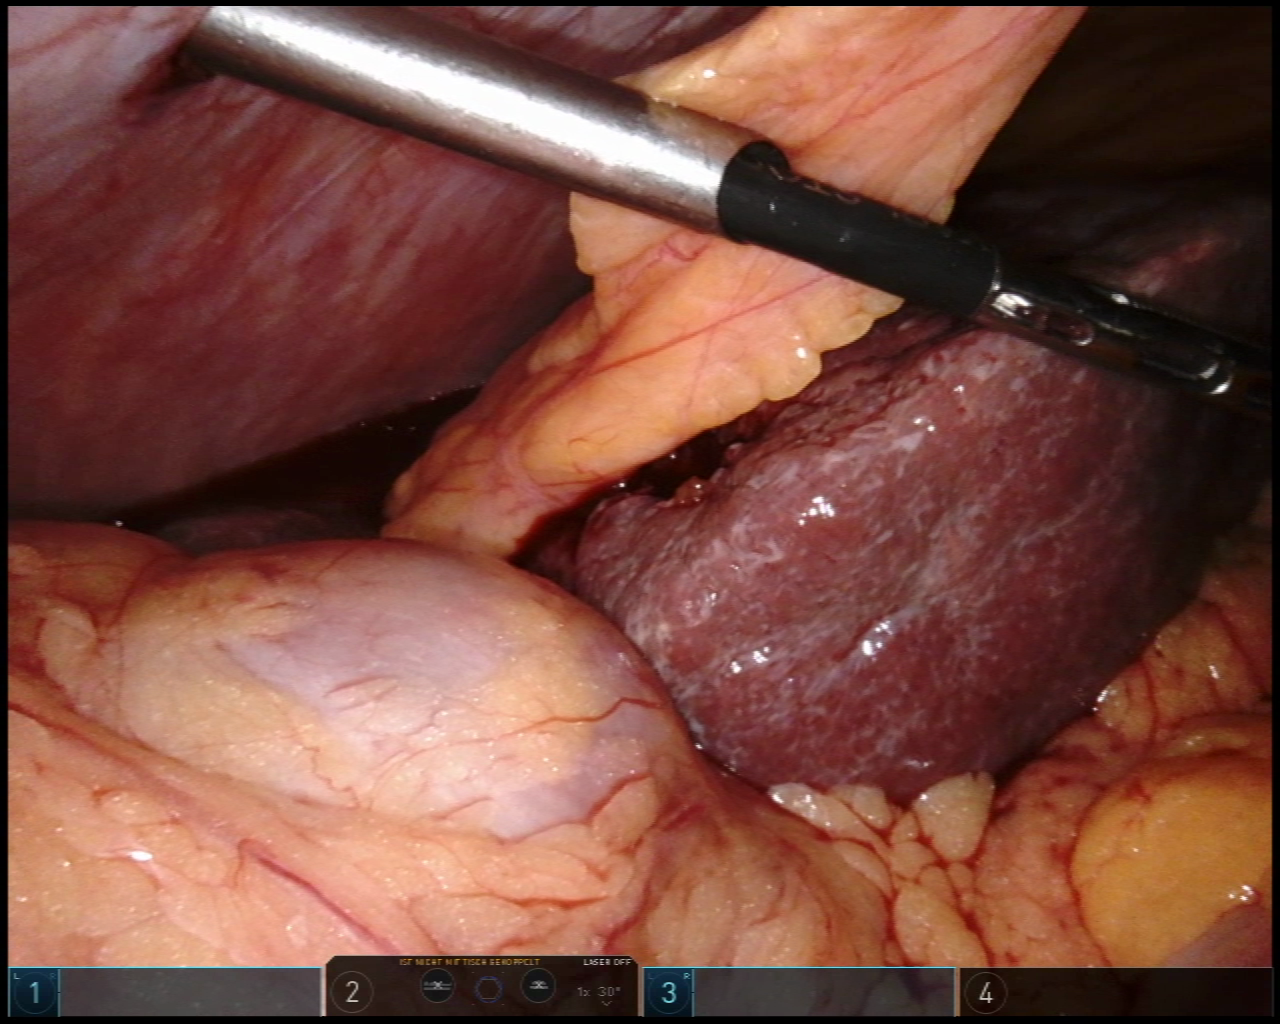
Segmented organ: liver
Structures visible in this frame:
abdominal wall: yes
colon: yes
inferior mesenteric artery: no
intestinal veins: no
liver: yes
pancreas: no
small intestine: no
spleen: no
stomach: no
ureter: no
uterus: no
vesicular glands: no